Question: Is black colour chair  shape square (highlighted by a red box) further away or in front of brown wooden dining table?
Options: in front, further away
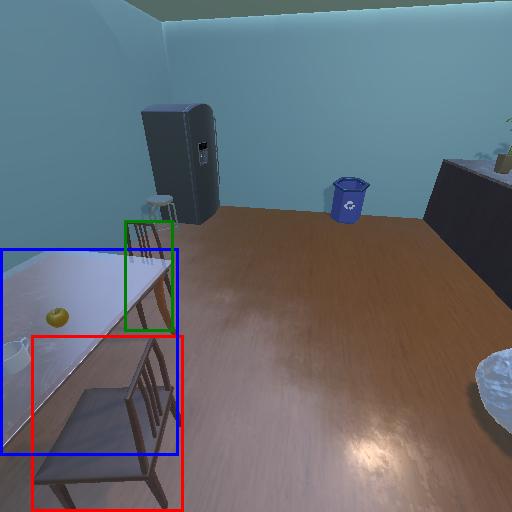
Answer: in front